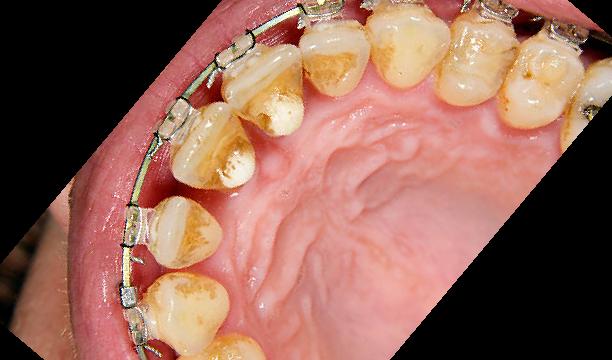
Condition: Calculus